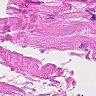
Metastatic tissue present: no